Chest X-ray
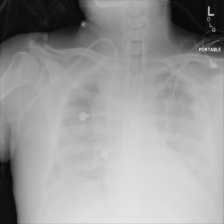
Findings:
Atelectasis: negative
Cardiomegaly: negative
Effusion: positive
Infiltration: negative
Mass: negative
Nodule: negative
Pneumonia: negative
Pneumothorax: negative
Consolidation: negative
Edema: negative
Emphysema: negative
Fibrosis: negative
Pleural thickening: negative
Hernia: negative